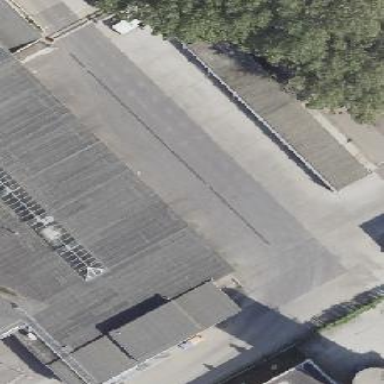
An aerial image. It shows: View of roof of building.